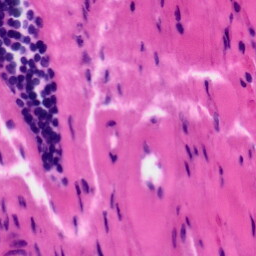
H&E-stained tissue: Tonsil